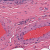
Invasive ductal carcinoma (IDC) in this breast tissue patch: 0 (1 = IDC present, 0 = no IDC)